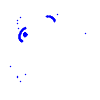
Particle: electron